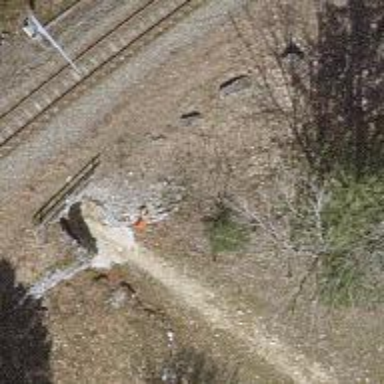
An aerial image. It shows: View of pole with roofed pipeline marker.